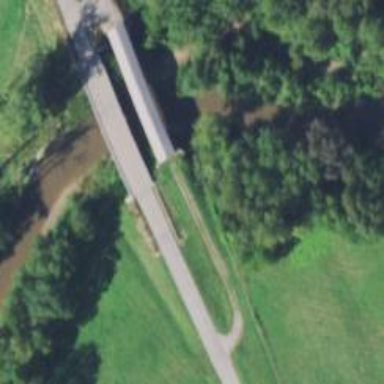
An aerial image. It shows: Covered bridge over service road.